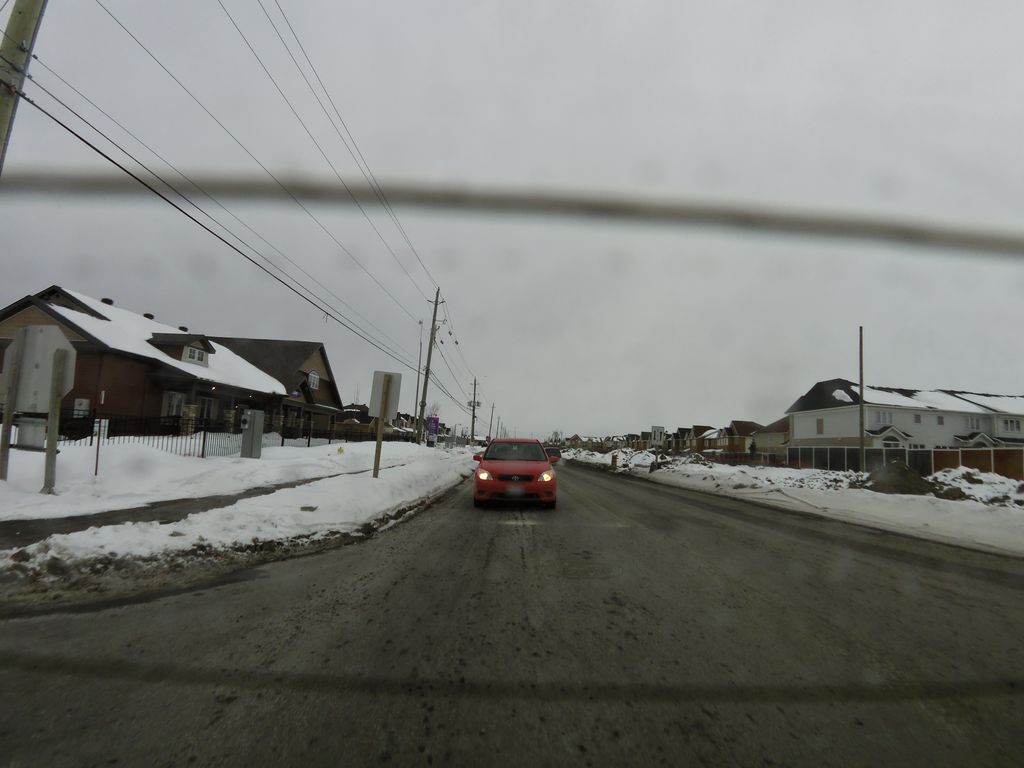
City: ottawa-gatineau